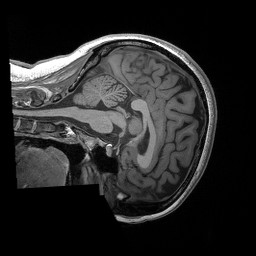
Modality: T1w
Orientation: sagittal
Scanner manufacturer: siemens
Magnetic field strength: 3 T
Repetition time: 2.25 s
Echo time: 0.00306 s